Question: I'm using ActionBarSherlock with the Theme.Sherlock.Light.DarkActionBar theme and the text in my AutoCompleteTextView is so the same colour as the background. I have tried calling setTextColour() and passing in the int referring to Black, but it doesn't seem to make any difference.
Is this a known bug? Or an unknown bug? Or am I just missing something?
Here's a screenshot showing how it looks when selected - which suggests it's not jut a case of being the same colour as the background:

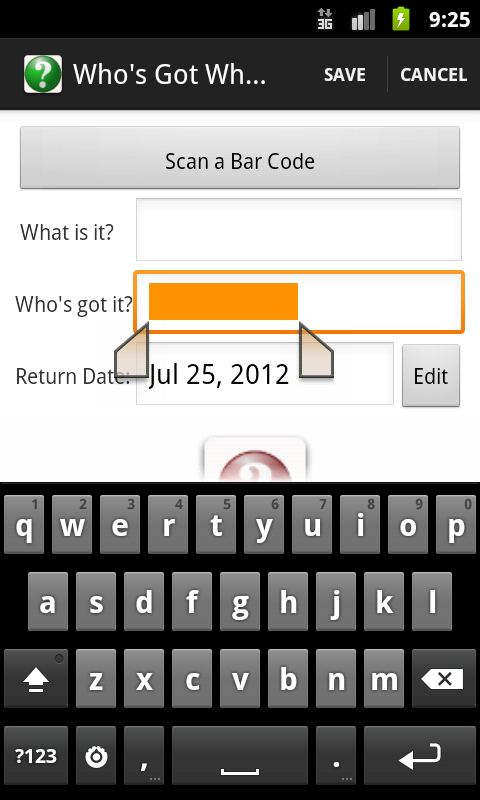
Answer: Are you using 'getSupportActionBar().getThemedContext()' for inflating the views in your adapter? The action bar context is different than the regular context since the colors are reversed.